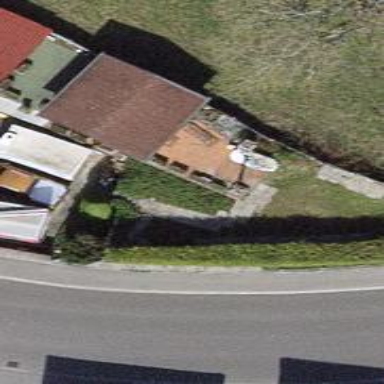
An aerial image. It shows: Simple house.